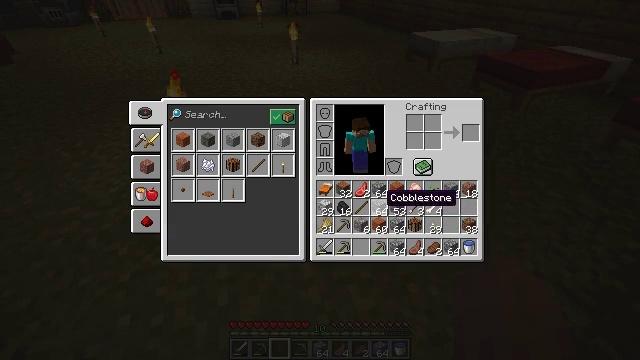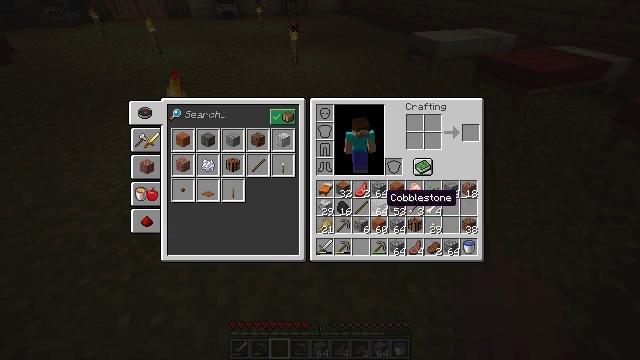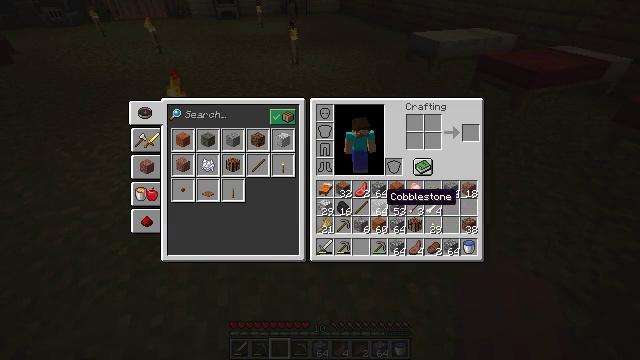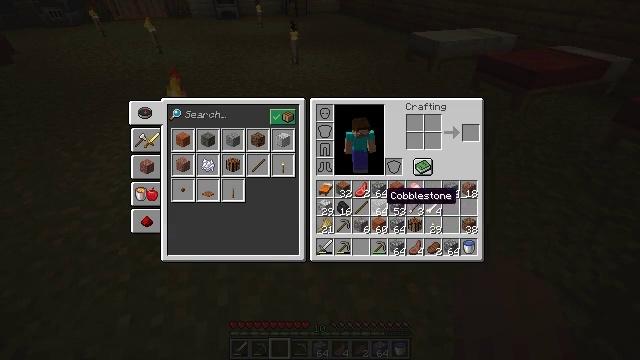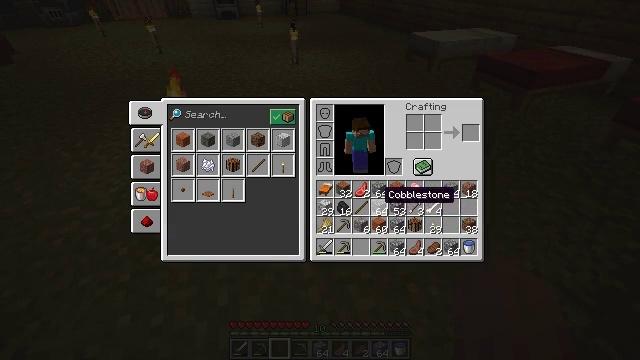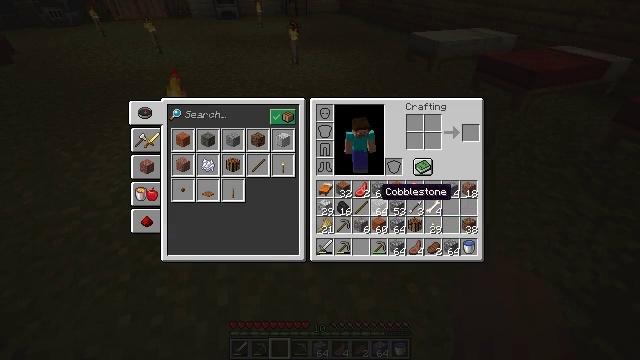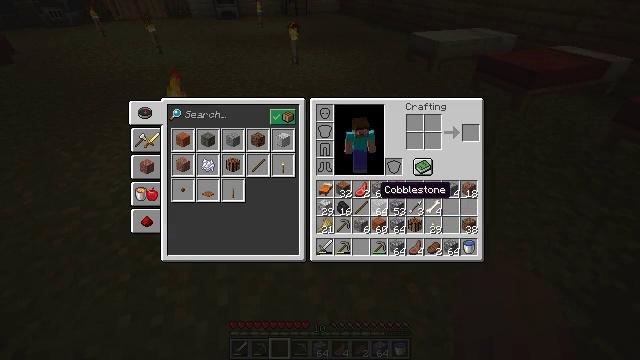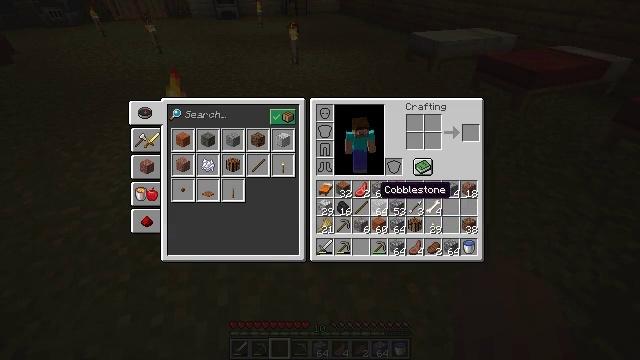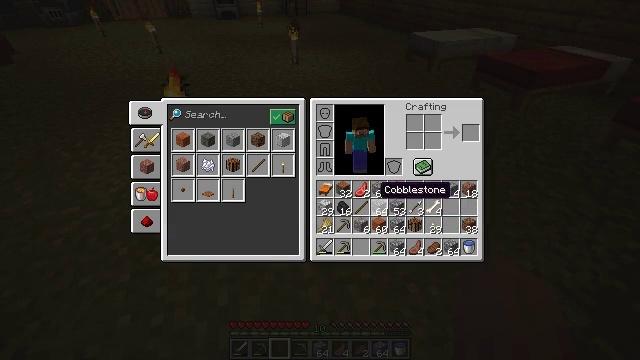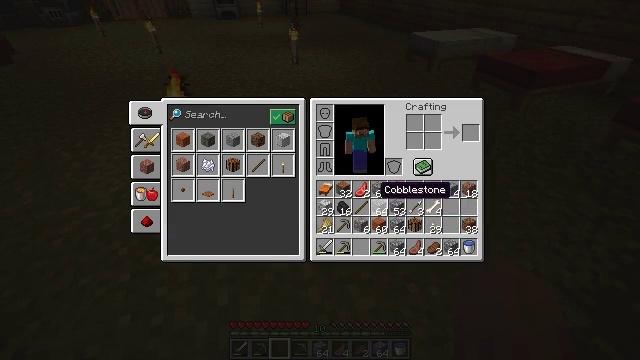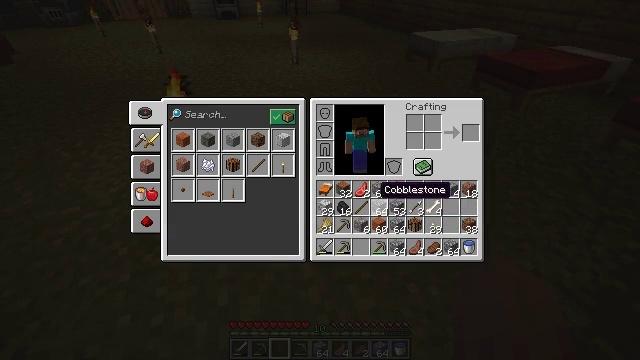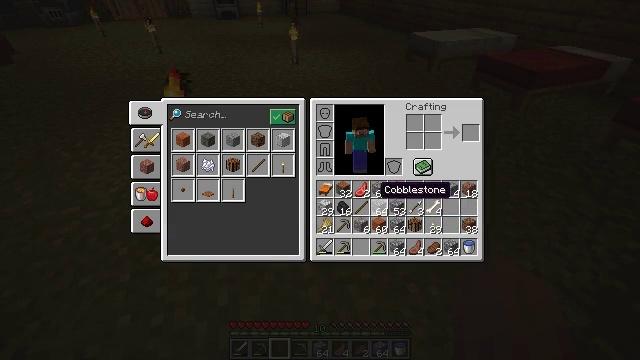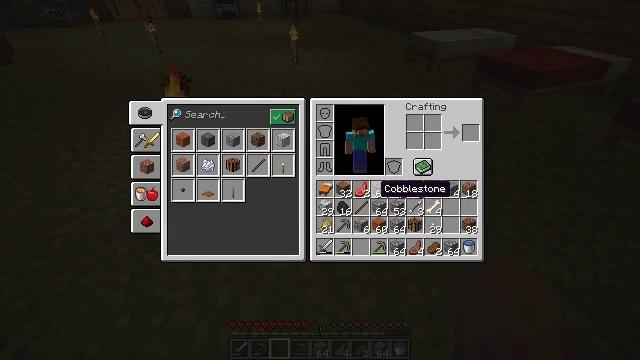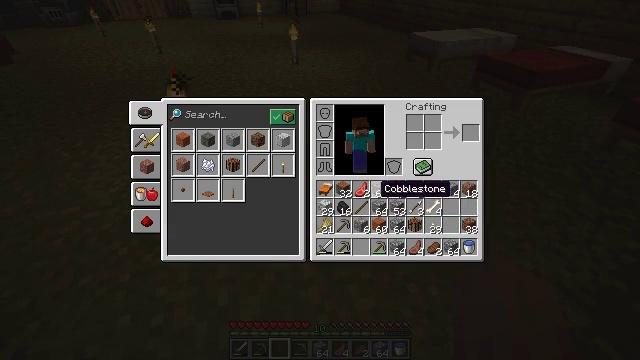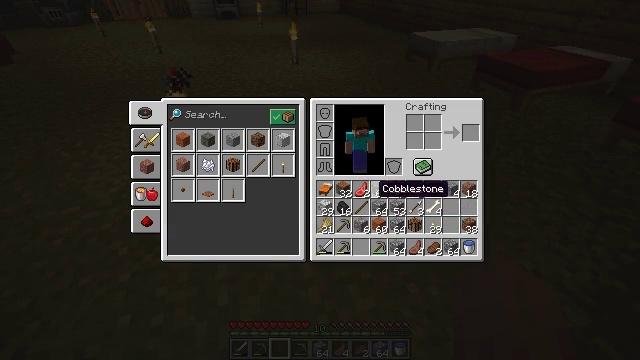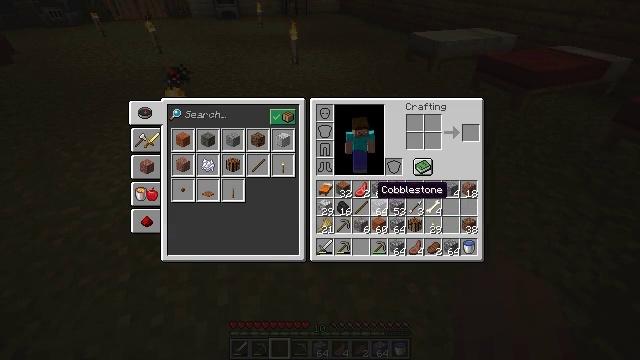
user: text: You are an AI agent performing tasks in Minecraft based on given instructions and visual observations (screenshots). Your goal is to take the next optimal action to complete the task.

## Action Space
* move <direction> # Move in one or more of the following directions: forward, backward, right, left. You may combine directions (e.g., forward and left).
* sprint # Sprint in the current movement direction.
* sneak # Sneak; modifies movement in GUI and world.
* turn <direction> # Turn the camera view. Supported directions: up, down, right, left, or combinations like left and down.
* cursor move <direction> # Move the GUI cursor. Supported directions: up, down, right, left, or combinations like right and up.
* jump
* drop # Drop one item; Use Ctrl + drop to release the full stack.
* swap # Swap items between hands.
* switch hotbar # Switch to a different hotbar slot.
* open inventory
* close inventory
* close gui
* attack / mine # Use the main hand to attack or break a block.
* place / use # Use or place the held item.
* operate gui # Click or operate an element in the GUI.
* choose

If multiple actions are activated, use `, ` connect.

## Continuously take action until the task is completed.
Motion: motion action
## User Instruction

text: Open the crafting table to make an acacia button.
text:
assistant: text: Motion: no_op
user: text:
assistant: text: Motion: no_op
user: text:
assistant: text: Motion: no_op
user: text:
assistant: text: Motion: no_op
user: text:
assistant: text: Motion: no_op
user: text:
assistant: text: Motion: no_op
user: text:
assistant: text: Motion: no_op
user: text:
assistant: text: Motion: no_op
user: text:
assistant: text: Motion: no_op
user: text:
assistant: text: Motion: no_op
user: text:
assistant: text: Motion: no_op
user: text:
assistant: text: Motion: no_op
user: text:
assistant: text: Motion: no_op
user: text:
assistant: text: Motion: no_op
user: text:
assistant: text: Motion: no_op
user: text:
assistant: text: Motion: no_op
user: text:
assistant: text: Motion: cursor move left
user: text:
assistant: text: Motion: no_op
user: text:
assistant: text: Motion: no_op
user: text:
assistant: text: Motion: no_op
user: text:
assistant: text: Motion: no_op
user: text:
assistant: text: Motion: no_op
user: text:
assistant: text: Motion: no_op
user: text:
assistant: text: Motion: no_op
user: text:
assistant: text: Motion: no_op
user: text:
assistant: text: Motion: no_op
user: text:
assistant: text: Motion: no_op
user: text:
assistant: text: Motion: no_op
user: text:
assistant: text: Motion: no_op
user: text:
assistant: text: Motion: no_op